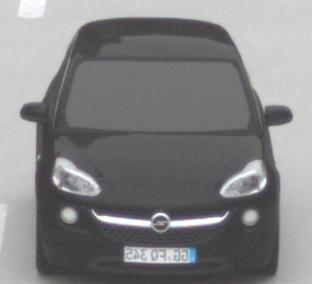
Make: Opel
Model: ADAM 1.2
Detailed model: ADAM
Model produced from: 2013/01
Model produced until: 2014/11
Doors: 3
Color: black
Road condition: dry road
Daytime: midday
Contrast: low contrast